Question: I have a camera I'd like to mount on a tripod. I know the FOV dimensions of the camera (22.5 deg V 31 deg H). I'd like to know at what height and what tilt angle to place the camera to be able to capture the two points of interest on the ground. Please see the figure below.

I have attempted a solution using basic trig but am not sure it is correct. Please help!
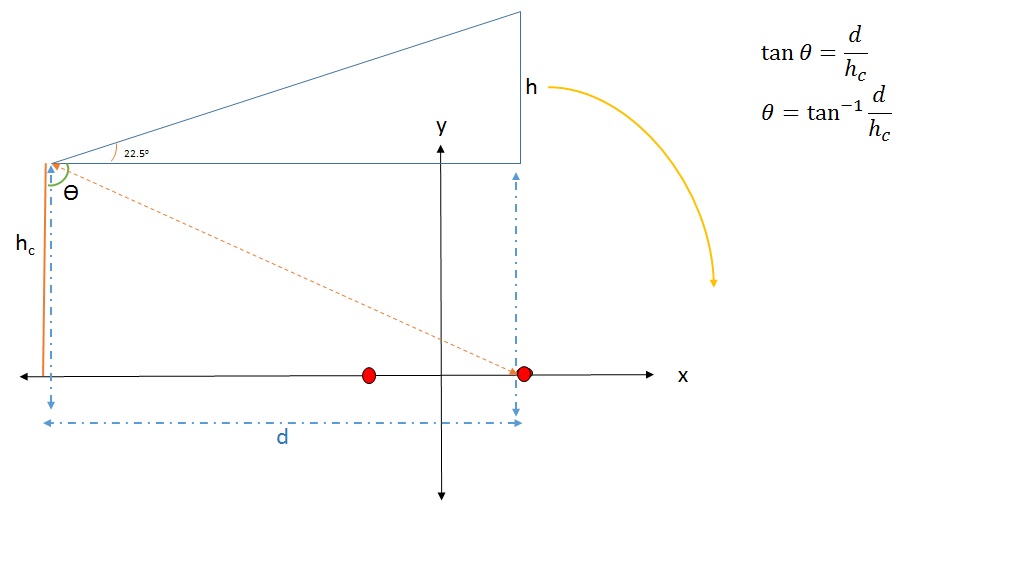
Answer: Your calculations are correct in my view.
If you have to include both the red points, you need to place your camera at an angle such that it encloses both the red points.
So, tan th = d/h
=> th = tan d/h.
But, as you need to enclose both the points, your angle should be slightly greater than th to perfectly capture those 2 red dots.